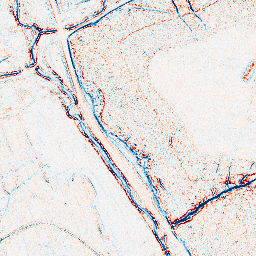
Category: edge_preserving
Decomposition family: bilateral
Decomposition parameters: d: 5
sigma_color: 50
sigma_space: 150
Upsampling method: quadratic
Upsampling parameters: scale: 2
Upsampling scale: 2